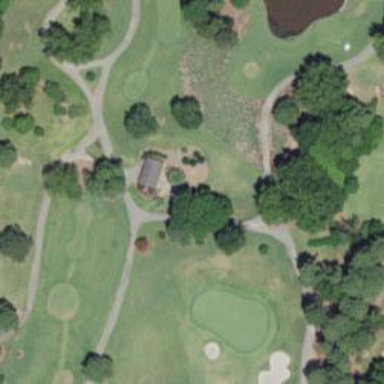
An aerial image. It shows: Pathway for golfing.